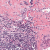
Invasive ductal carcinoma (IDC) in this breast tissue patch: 1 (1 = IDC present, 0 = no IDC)